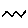
Label: zigzag